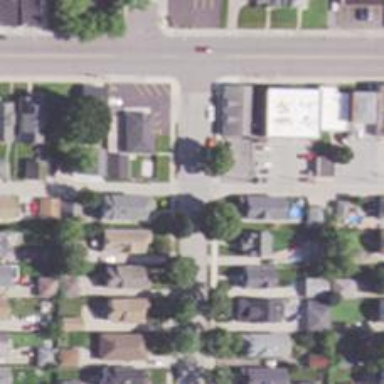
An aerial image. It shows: Alleyway designated as service road.